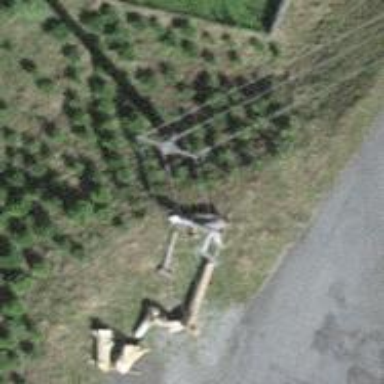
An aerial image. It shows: Power tower.